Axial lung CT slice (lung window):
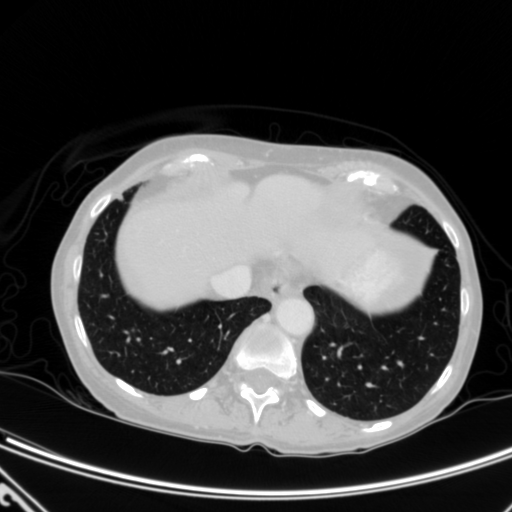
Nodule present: yes
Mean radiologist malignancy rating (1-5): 1